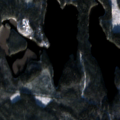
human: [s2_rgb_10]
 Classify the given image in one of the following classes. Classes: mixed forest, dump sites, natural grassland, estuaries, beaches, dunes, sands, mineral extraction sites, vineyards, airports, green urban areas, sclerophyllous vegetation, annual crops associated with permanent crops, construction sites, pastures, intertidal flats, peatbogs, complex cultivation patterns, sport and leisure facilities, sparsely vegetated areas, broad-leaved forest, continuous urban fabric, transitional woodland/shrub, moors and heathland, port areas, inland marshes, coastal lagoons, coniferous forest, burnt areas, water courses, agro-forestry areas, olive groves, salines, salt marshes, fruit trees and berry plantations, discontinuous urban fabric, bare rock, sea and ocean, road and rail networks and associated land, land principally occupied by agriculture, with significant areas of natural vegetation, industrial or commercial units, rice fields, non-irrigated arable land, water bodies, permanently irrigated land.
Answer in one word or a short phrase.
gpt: coniferous forest, mixed forest, water bodies